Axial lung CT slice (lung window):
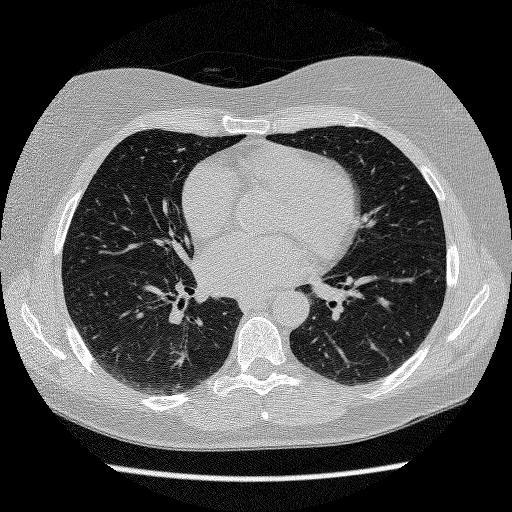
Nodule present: no